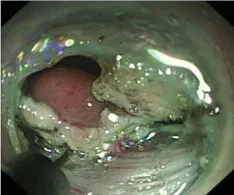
Procedure of submucosal tunneling endoscopic resection. (D) Submucosal tunnel to the lesion.
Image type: endoscopy (gi_endoscopy)